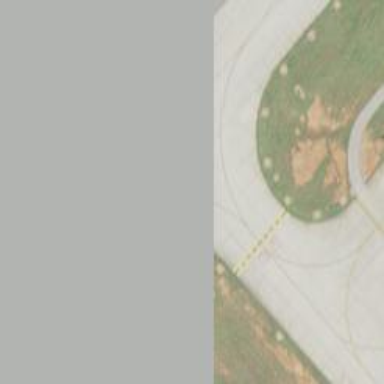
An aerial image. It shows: View of taxiway at the airport.